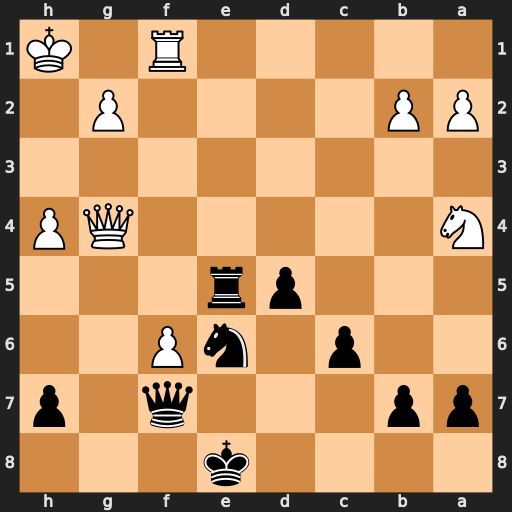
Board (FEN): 4k3/pp3q1p/2p1nP2/3pr3/N5QP/8/PP4P1/5R1K
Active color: b
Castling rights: -
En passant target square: -
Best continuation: Re4 Qh3 Rxa4